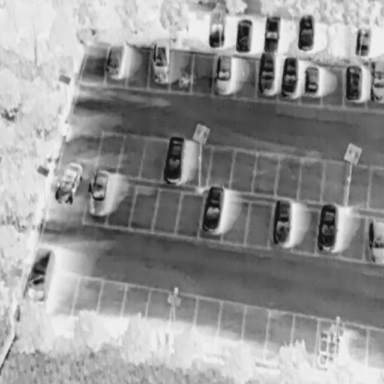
There are 20 Cars in the infrared image.